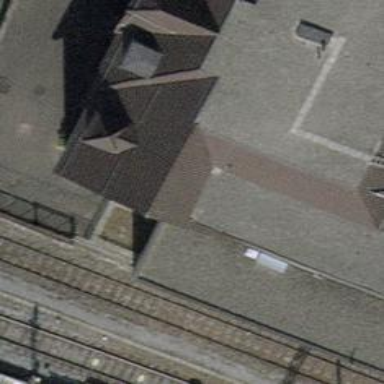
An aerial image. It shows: Railway buffer stop.